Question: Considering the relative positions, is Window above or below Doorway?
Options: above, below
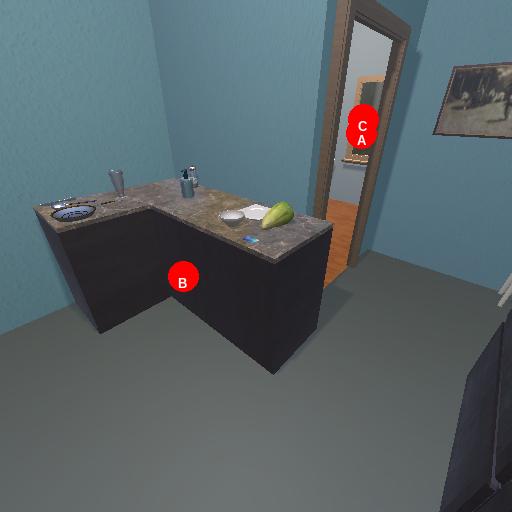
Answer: above